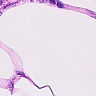
Metastatic tissue present: no